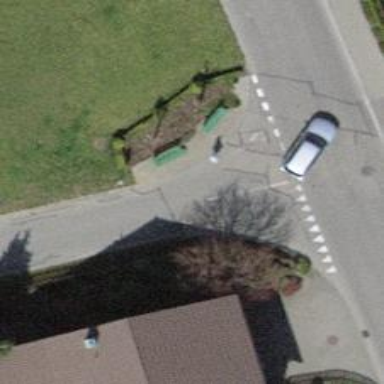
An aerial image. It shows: Bench for seating.